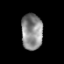
Tissue: prostate
Cell type: T cells
Senescence score: 0.3425
Nuclear area (px): 749
Mean DAPI intensity: 138.897